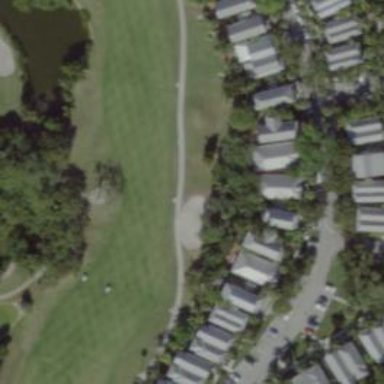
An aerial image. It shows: Golf tee on grassy land.